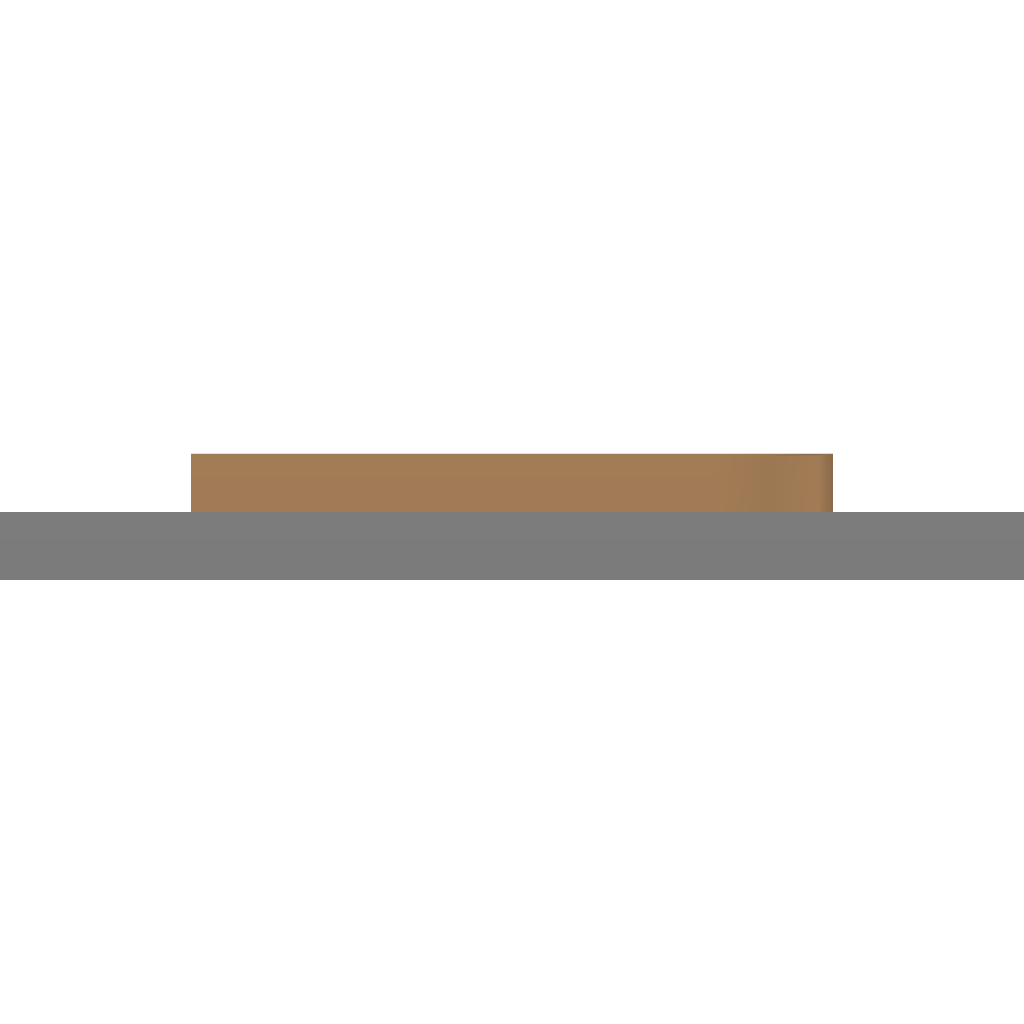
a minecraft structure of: Sending in the Troops bad low quality